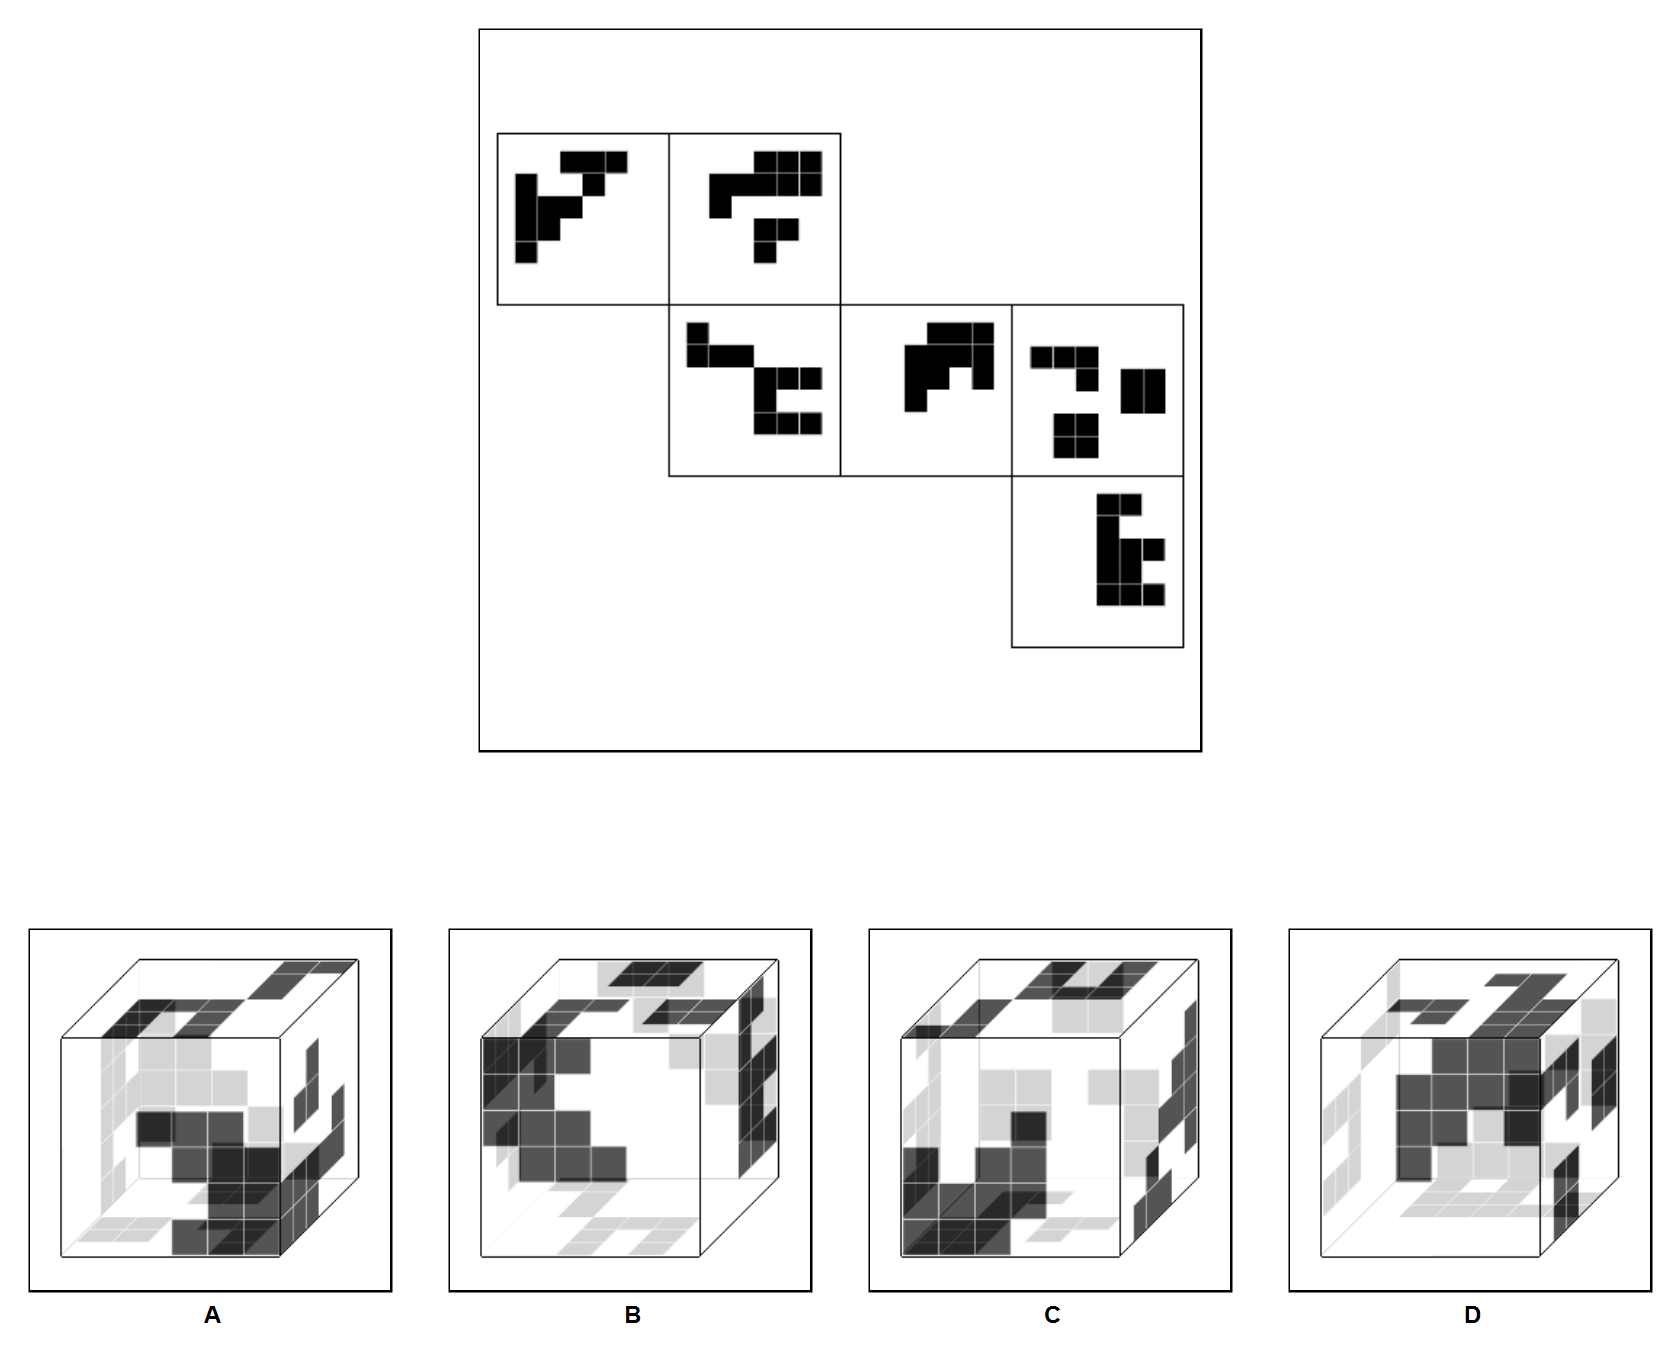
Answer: C